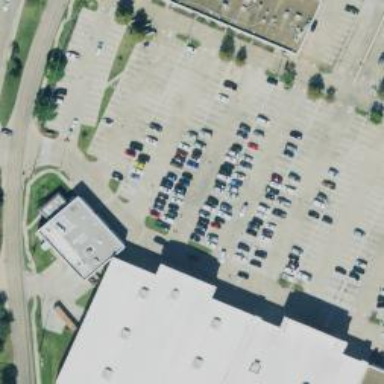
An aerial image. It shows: Parking space.